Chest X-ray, AP view. Patient: 47 years old, sex F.
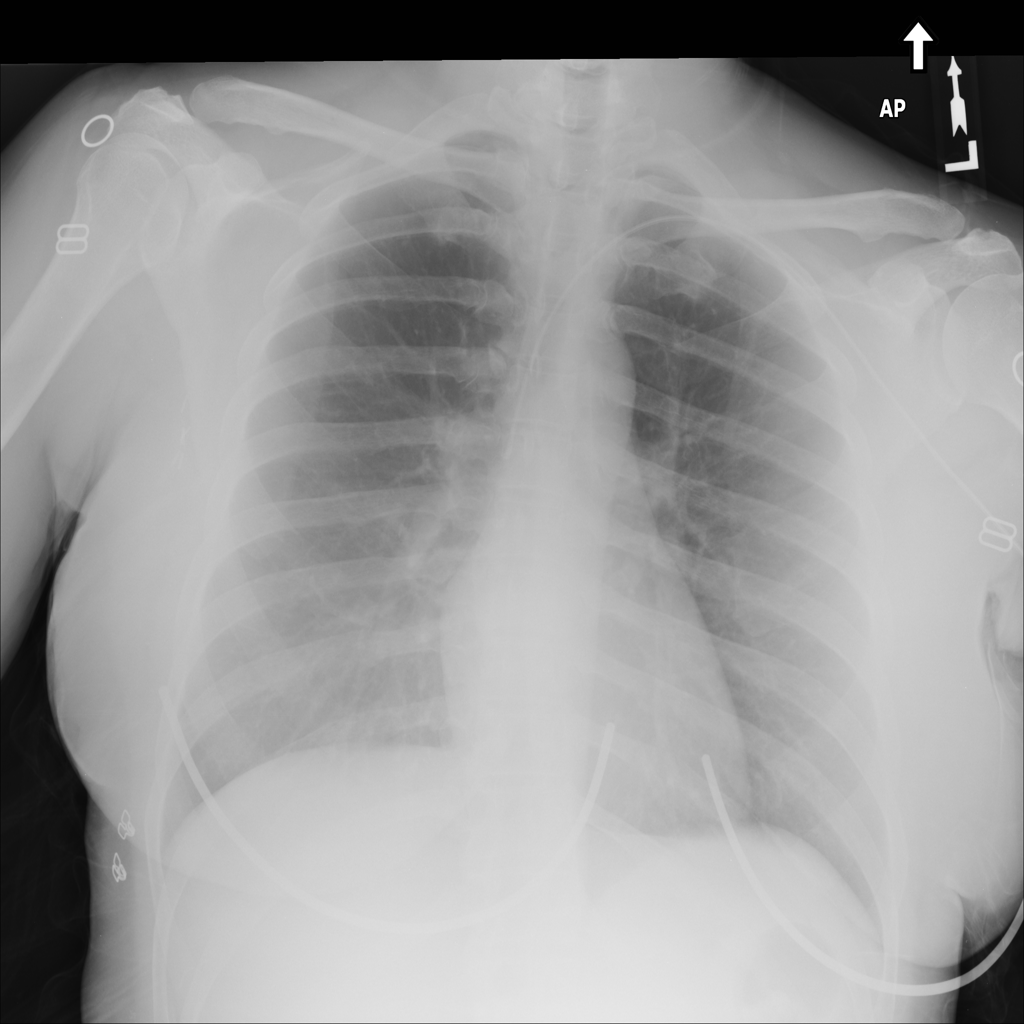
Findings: No Finding